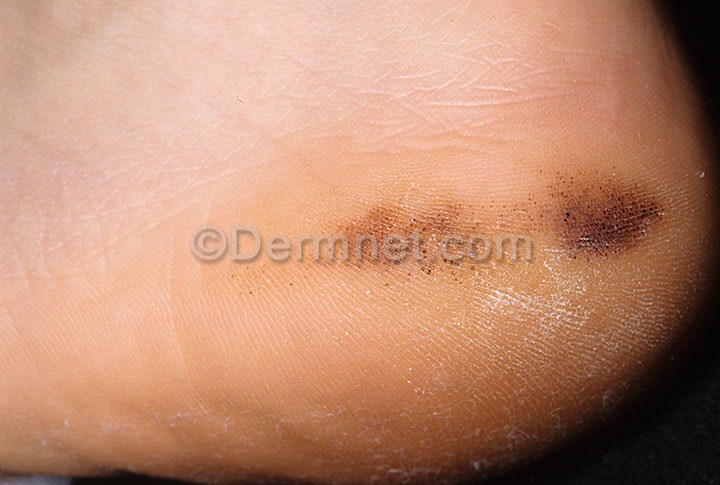
Disease: Warts Molluscum and other Viral Infections